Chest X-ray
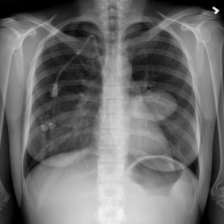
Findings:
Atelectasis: negative
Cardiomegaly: negative
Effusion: negative
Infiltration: positive
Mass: positive
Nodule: negative
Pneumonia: negative
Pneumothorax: negative
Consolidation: negative
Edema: negative
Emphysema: negative
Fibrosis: negative
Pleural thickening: negative
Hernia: negative